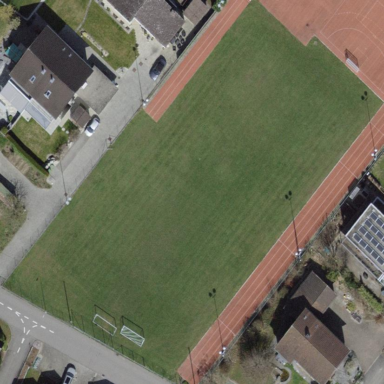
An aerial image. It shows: Grassy pitch for various sports activities.